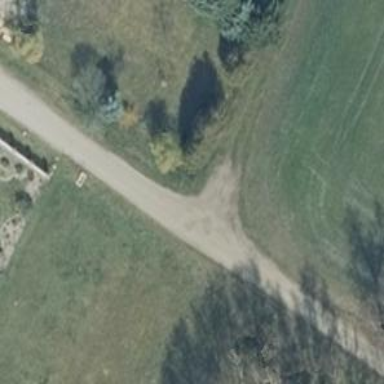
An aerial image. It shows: Gravel residential road.